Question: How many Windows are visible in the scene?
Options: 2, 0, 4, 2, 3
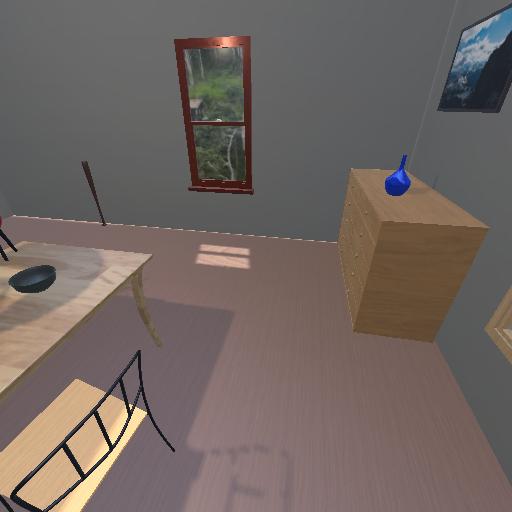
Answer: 2